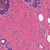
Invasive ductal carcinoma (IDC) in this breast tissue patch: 0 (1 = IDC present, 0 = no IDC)